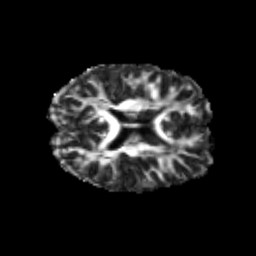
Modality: FA
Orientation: axial
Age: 24
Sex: male
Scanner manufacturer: siemens
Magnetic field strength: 3 T
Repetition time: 3.5 s
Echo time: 0.113 s